Aerial crown-view tile of a tropical tree (Barro Colorado Island, Panama), acquired 20250124:
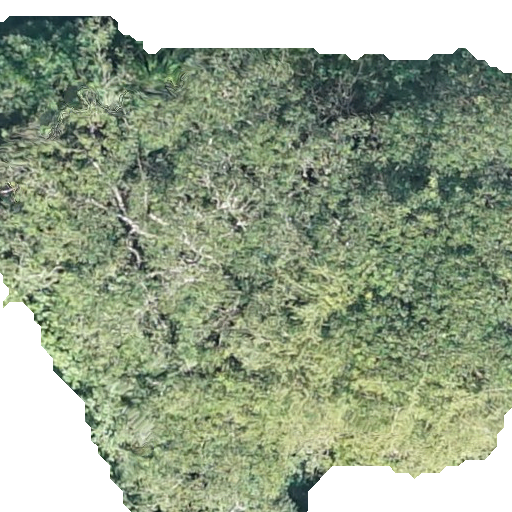
Species: Hura crepitans
GBIF accepted scientific name: Hura crepitans
Crown area: 375.69 m²